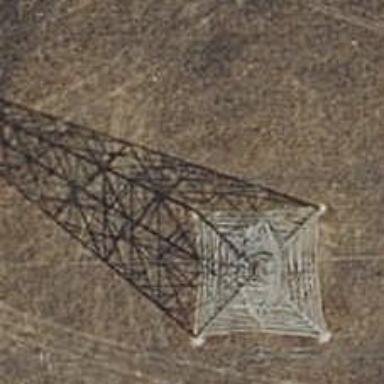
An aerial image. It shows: Power line is depicted.